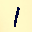
Label: 1